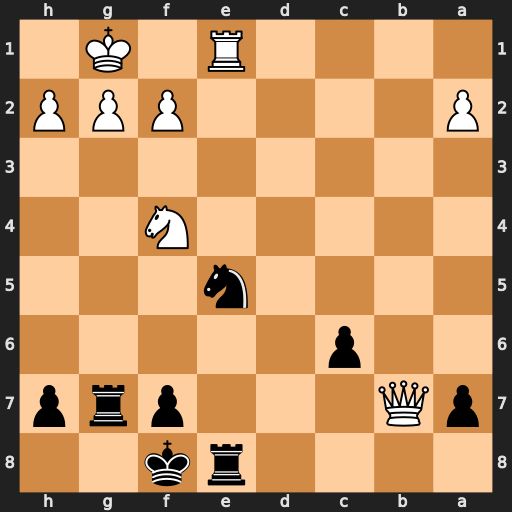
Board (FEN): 4rk2/pQ3prp/2p5/4n3/5N2/8/P4PPP/4R1K1
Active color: b
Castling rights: -
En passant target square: -
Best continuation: Nf3+ Kh1 Rxe1#